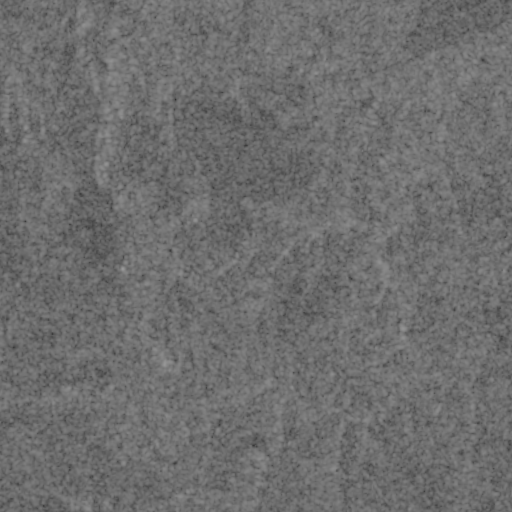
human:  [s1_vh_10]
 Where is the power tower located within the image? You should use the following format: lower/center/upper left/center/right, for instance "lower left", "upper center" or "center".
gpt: The power tower is located in the lower right of the image.
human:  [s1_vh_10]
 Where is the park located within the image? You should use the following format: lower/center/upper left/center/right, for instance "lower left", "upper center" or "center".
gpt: There is no park in the image.

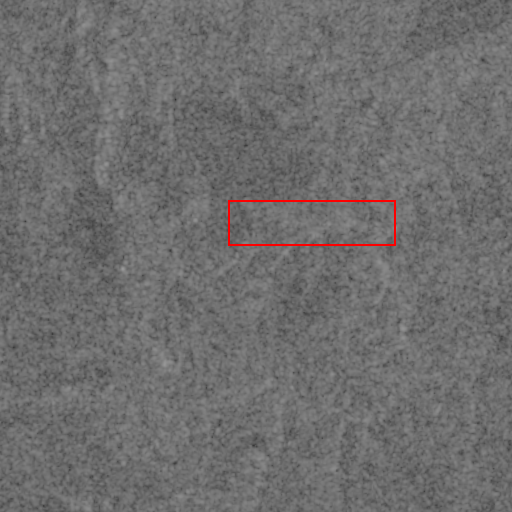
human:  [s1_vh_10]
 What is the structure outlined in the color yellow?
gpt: There is no yellow outline.
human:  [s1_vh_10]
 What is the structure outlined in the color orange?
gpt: There is no structure outlined in orange.